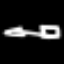
Label: square